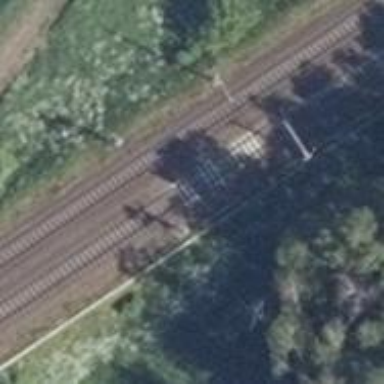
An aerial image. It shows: Railway signal.